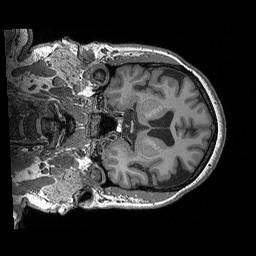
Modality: T1w
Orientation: coronal
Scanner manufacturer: siemens
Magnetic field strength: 3 T
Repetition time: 2.3 s
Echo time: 0.00298 s